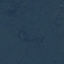
Land use / land cover: Forest